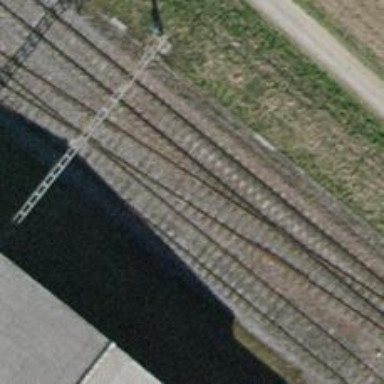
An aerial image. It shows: Single railway spur track.